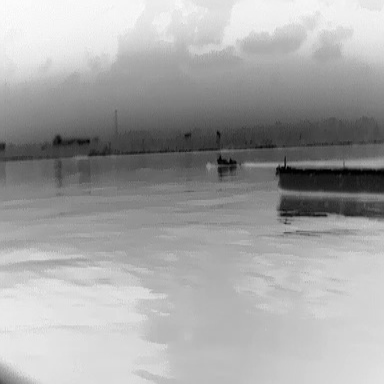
There is a liner in the infrared image.